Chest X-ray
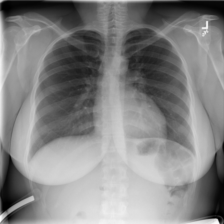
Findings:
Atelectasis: negative
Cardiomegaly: negative
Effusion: negative
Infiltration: negative
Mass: negative
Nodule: negative
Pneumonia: negative
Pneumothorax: negative
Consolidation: negative
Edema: negative
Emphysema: negative
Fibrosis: negative
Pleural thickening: negative
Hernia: negative